問題: 正三角形ABDの辺AB上に点Cをとり、線分DC上に∠CED=60°となる点Eをとります。さらに、線分AB上のBでない点であって、∠CEF=60°を満たす点Fを考えます。DE:FE=16:9、BC=12であるとき線分AFの長さはいくつですか。
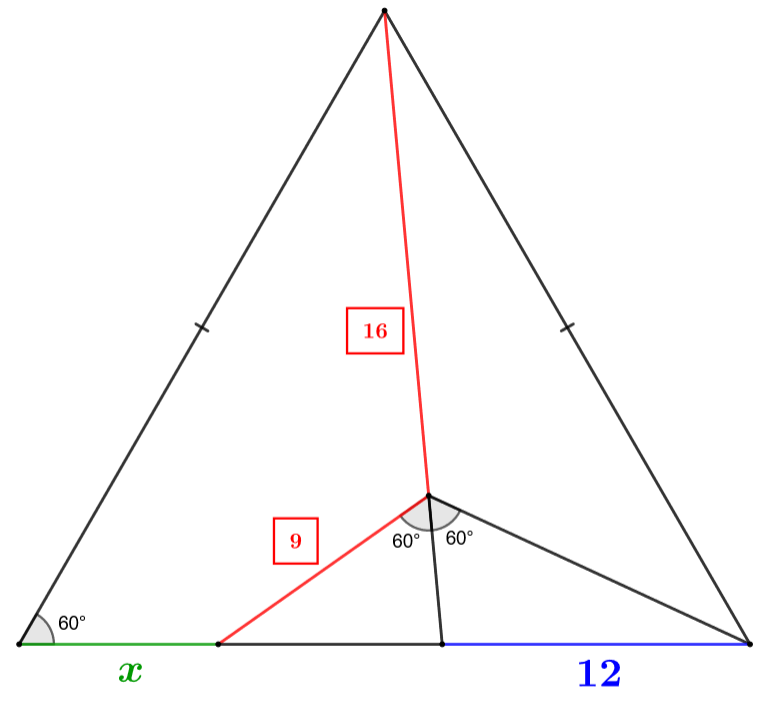
解答: 三角形EFBと三角形EBDに着目すると、これらは相似であるからED×EF＝EB×EBよりDE:BE:FE=16:12:9である。さらに角の二等分線の性質からBC:FC=4:3なのでFC=9であり、三角形ECBと三角形BCDの相似、および三角形EFCと三角形ADCの相似から解答は7。
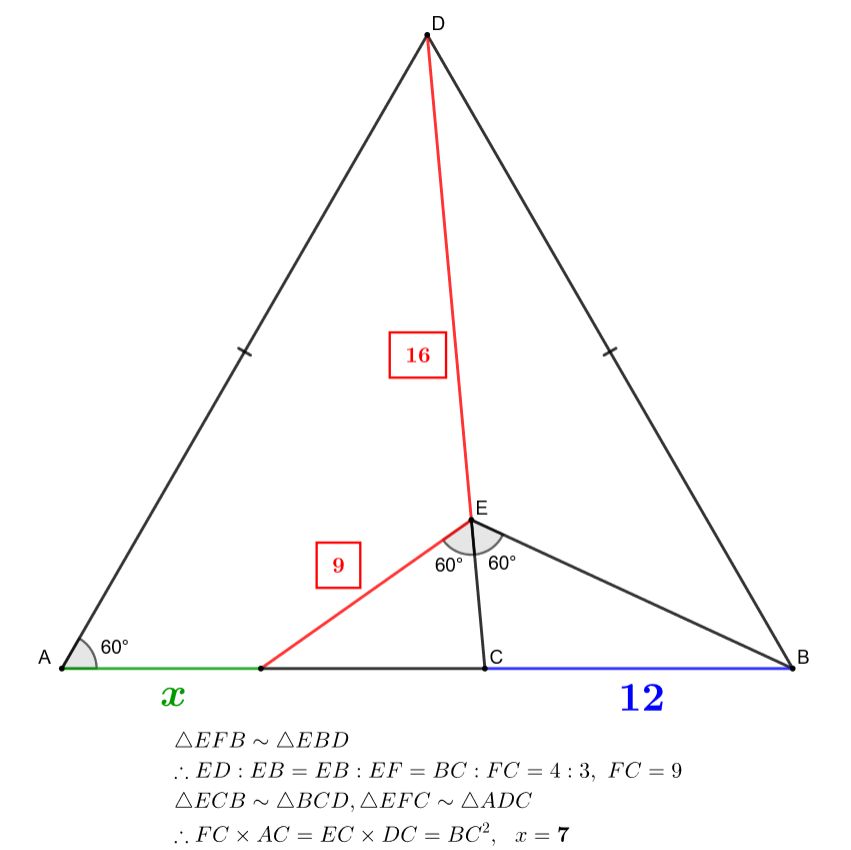
答え: 7
タグ: 相似